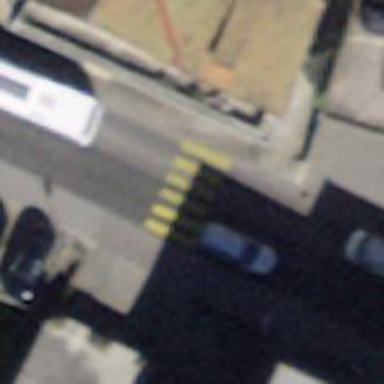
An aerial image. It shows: Marked crossing with zebra stripes on the road.